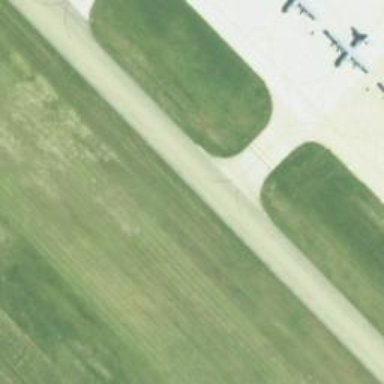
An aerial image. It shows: Image of taxiway at airport.